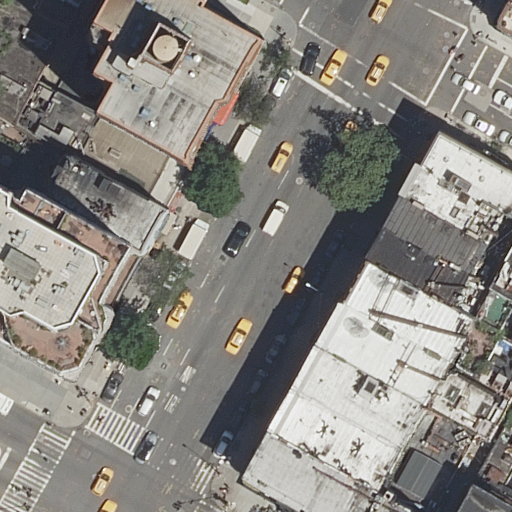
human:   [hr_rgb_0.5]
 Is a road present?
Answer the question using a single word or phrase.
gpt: yes

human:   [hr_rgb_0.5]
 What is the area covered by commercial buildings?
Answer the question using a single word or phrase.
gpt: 0m2

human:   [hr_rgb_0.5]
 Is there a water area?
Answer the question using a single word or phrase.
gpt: no

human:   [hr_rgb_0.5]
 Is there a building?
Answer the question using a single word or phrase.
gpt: yes

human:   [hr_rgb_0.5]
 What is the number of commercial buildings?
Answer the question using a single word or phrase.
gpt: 0

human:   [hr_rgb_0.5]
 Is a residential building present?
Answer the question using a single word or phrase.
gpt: yes

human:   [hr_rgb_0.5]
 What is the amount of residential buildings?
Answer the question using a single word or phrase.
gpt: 16

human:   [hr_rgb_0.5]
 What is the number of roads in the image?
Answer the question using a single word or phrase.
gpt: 3

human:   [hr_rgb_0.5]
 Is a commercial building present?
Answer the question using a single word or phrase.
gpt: no

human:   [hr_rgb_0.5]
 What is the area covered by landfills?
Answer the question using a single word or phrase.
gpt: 0m2

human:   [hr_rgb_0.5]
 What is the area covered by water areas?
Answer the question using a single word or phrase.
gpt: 0m2

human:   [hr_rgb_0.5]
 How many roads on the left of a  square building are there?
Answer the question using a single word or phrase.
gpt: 0

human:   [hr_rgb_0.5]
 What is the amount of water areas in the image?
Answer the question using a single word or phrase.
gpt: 0

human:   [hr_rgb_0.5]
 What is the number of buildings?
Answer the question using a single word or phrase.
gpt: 16

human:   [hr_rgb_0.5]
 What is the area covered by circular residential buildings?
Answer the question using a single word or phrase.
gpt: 0m2

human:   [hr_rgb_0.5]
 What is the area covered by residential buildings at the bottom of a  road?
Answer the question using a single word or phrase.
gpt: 4255m2

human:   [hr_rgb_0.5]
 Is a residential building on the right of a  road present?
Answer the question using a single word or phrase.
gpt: yes

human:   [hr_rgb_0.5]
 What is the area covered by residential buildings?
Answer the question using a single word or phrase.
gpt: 4985m2

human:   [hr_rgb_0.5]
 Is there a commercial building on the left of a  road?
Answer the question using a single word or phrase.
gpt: no

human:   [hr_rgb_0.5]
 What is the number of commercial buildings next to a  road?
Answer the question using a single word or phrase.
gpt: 0

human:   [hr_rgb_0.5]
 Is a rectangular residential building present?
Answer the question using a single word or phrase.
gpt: yes

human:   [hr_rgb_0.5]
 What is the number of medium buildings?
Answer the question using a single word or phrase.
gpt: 10

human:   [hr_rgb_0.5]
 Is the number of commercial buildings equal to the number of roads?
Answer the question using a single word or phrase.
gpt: no

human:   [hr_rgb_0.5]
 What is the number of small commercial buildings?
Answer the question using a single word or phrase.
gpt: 0

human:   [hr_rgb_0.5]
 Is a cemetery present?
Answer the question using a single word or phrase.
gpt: no

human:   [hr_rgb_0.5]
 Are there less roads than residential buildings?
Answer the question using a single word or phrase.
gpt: yes

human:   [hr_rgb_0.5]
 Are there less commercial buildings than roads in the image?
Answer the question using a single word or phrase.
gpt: yes

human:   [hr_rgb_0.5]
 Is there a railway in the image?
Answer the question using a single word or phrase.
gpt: no

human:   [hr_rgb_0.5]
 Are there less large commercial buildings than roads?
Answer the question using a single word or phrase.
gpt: yes

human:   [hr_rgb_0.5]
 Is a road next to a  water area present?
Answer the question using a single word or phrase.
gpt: no

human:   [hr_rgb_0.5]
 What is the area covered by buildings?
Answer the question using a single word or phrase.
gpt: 4985m2

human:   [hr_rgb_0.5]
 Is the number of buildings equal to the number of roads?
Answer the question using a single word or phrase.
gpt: no

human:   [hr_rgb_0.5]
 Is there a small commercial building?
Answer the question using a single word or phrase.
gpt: no

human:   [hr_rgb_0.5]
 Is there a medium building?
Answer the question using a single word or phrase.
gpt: yes

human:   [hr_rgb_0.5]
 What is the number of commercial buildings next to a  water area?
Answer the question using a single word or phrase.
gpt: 0

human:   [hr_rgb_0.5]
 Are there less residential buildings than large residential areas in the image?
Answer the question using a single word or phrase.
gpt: no

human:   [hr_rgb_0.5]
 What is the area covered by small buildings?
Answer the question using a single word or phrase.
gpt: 87m2

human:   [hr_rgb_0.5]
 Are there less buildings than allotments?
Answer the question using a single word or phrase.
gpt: no

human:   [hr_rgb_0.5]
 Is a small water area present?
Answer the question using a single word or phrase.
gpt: no

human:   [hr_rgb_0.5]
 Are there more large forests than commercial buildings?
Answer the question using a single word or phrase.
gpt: no

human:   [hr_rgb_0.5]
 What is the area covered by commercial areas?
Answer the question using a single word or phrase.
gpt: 0m2

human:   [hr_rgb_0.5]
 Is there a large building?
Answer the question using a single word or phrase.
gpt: yes

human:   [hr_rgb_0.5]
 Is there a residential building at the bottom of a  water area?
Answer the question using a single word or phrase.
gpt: no

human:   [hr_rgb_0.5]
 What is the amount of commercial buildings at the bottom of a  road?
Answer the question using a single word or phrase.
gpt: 0

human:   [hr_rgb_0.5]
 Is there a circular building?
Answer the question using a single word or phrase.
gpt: no

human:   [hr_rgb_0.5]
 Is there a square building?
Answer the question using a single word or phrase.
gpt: no

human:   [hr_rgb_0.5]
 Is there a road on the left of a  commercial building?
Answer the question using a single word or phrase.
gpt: no

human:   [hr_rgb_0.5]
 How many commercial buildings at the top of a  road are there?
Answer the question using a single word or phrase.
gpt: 0

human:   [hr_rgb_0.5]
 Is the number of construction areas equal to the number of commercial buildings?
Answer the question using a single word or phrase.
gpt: yes

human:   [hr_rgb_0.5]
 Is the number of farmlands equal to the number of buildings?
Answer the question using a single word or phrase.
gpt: no

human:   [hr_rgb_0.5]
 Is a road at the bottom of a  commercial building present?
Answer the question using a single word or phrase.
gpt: no

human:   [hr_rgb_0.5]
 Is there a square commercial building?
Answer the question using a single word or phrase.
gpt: no

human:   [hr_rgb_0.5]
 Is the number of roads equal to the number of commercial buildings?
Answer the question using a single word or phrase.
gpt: no

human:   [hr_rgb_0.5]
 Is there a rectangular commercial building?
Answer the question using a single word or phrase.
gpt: no

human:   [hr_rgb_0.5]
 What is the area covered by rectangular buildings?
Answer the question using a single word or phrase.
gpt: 2032m2

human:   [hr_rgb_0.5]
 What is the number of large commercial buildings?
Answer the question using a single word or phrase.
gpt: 0

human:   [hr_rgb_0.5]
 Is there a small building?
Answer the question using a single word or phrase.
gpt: yes

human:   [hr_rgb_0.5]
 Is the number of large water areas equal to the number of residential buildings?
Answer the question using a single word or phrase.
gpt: no

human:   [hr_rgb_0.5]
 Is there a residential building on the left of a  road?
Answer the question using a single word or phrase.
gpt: yes

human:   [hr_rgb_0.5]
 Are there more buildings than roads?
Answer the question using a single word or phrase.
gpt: yes

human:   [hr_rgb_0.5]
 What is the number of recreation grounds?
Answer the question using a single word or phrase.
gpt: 0

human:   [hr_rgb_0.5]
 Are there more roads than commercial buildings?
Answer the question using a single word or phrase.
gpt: yes

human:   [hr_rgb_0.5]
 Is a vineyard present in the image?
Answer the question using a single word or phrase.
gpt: no

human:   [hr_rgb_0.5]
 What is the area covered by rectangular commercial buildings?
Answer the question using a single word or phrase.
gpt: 0m2